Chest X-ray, PA view. Patient: 59 years old, sex M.
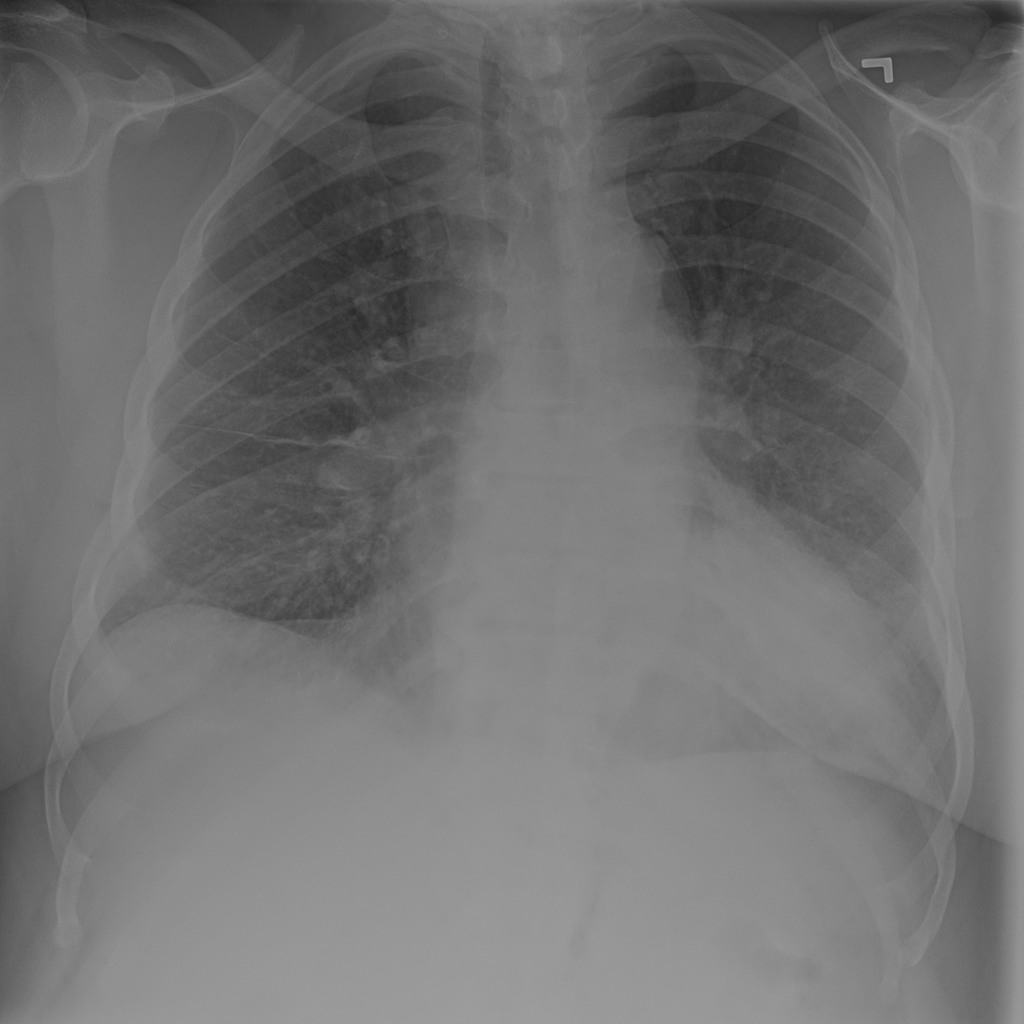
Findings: No Finding